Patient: sex F, age 58
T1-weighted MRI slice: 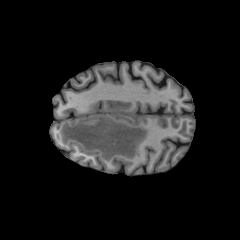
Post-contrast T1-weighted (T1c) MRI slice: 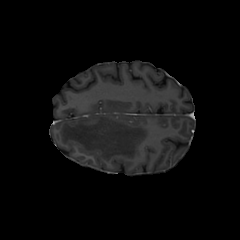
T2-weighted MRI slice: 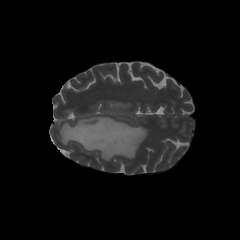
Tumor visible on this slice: yes
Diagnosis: Glioblastoma, IDH-wildtype
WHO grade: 4